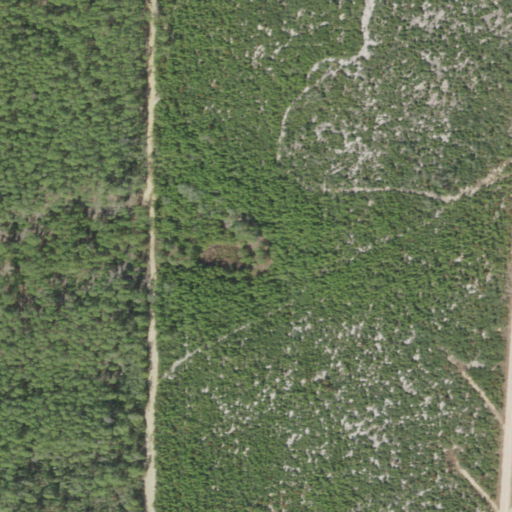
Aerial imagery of depression(s) in Florida named Forts Bear Hole containing evergreen forest, shrub, pasture, open development, deciduous forest, and low intensity development